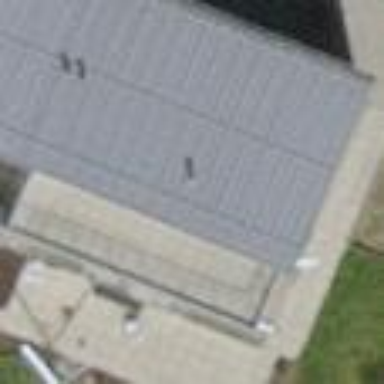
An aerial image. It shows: Building with flat roof.